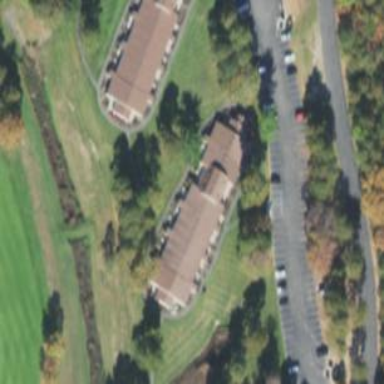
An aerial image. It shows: Image showing building with apartments.